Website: walmart
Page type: gifting
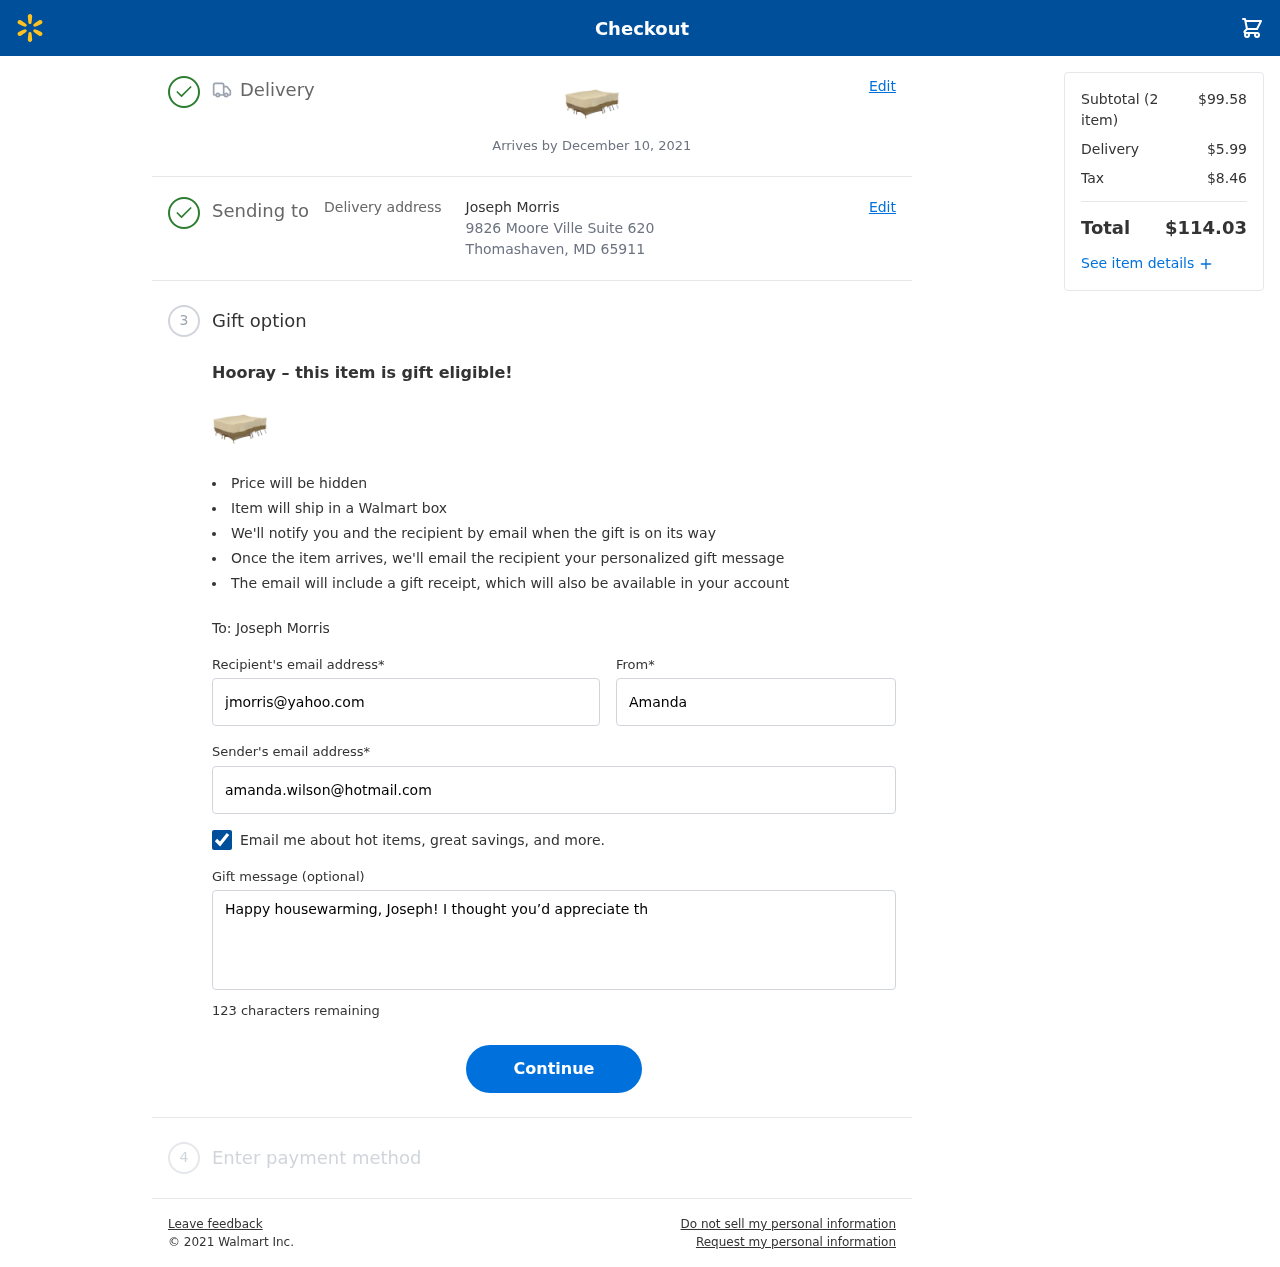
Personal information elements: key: PII_CITY_STATE_ZIP
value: Thomashaven, MD 65911
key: PII_EMAIL
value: amanda.wilson@hotmail.com
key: PII_FIRSTNAME
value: Amanda
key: PII_GIFT_EMAIL
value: jmorris@yahoo.com
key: PII_GIFT_FULLNAME
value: Joseph Morris
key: PII_GIFT_MESSAGE
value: Happy housewarming, Joseph! I thought you’d appreciate this cover to keep your patio furniture looking great all year round. Can’t wait to see you enjoy your new space!

Amanda
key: PII_STREET
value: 9826 Moore Ville Suite 620
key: PII_GIFT_FIRSTNAME
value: Joseph
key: PII_GIFT_LASTNAME
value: Morris
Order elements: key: ORDER_DELIVERY_DATE
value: Arrives by December 10, 2021
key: ORDER_NUM_ITEMS
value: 2
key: ORDER_SUBTOTAL
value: $99.58
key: ORDER_SHIPPING_COST
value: $5.99
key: ORDER_TAX
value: $8.46
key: ORDER_TOTAL
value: $114.03